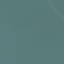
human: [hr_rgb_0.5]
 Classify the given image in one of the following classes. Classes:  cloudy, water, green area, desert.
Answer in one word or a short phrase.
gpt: water